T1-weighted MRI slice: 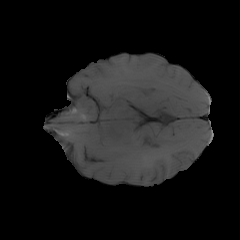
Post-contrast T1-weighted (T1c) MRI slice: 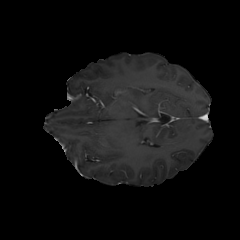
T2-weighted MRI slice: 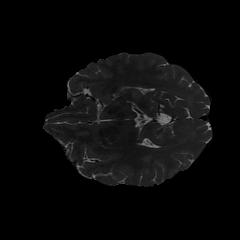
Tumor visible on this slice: yes